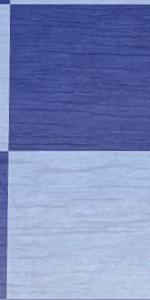
Label: Empty